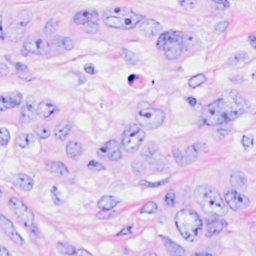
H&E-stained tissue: Breast